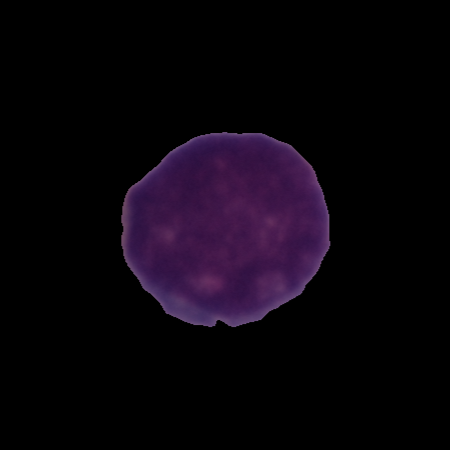
Label: cancer